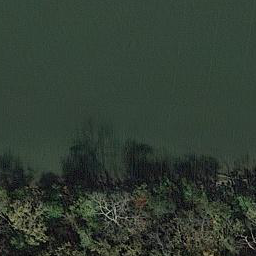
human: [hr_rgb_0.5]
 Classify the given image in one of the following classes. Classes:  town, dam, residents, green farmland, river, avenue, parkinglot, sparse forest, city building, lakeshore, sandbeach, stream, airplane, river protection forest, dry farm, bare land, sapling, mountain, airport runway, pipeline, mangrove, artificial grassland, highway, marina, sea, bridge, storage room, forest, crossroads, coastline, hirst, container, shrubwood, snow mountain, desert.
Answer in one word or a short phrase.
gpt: river protection forest